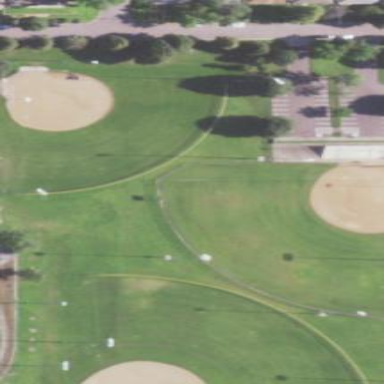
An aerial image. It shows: Baseball pitch with clay surface for leisure sports.